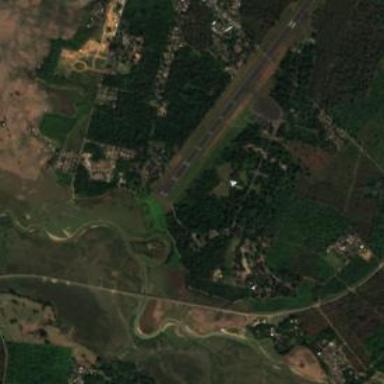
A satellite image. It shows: Military airfield located within larger aerodrome area.